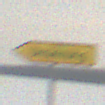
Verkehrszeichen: UmleitungswegweiserLinksweisend
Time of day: MorningAfternoon
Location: Outdoor (Nature)
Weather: Overcast
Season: Winter
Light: Natural